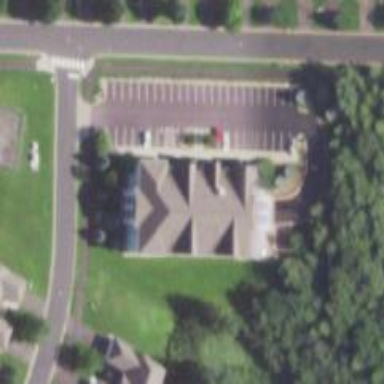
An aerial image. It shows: Parking space is available.